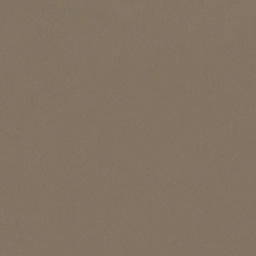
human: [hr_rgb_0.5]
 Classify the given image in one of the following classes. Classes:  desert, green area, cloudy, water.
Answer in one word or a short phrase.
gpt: cloudy